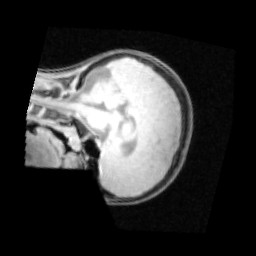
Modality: PDw
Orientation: sagittal
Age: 14
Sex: male
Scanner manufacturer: siemens
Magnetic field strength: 3 T
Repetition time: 0.25 s
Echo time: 0.00103 s